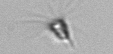
Label: Calciopappus